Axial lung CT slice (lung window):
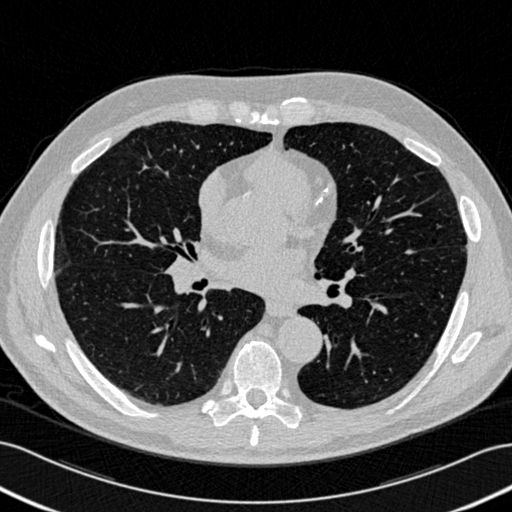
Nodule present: yes
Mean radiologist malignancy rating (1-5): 3